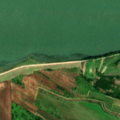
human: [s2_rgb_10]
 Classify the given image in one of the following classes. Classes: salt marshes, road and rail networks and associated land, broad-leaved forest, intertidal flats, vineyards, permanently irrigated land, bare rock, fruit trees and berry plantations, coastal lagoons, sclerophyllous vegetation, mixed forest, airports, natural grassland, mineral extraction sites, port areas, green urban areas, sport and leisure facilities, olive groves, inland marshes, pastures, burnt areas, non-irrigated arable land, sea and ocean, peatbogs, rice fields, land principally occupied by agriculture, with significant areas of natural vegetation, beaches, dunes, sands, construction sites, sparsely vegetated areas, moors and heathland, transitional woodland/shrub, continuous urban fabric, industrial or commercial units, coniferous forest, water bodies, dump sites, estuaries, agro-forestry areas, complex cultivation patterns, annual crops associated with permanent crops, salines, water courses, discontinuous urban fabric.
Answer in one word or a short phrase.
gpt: non-irrigated arable land, pastures, complex cultivation patterns, broad-leaved forest, transitional woodland/shrub, water courses